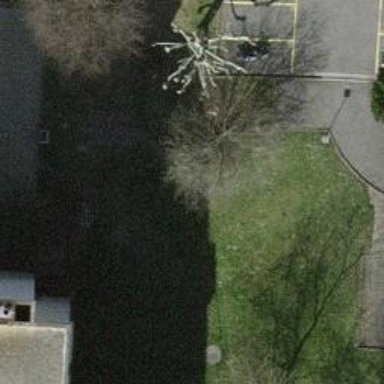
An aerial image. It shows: Playground featuring swings.